Field crop: maize
Growth stage: 2
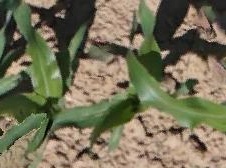
Species: maize